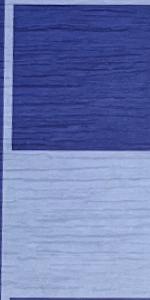
Label: Empty